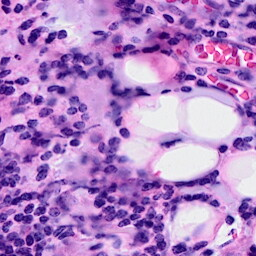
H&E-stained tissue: Breast